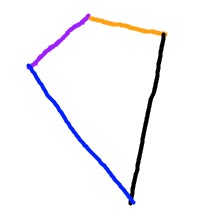
Shape: kite